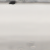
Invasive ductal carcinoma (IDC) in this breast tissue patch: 0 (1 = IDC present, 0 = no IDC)